Interaction volume radius: 5 \u00c5
Interaction volume height: 45 \u00c5
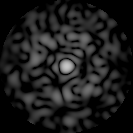
Disorder parameter: 0.8452